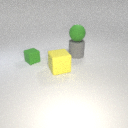
large yellow rubber cube in front of small green rubber cube